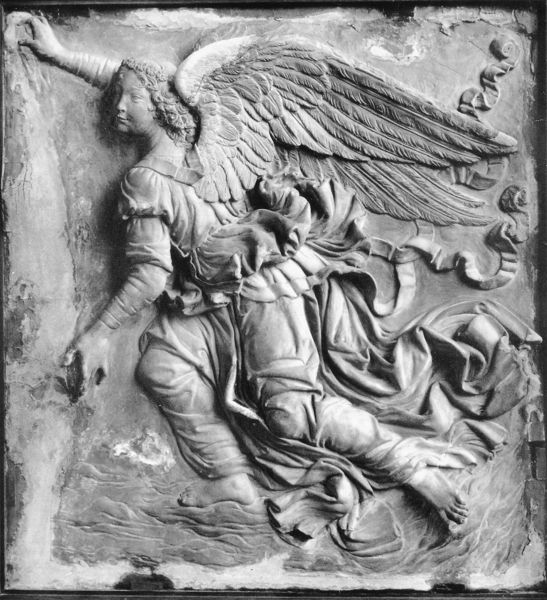
Titel: Engelreliefs
Künstler: Andrea del Verrocchio
Institution: Paris, Musée du Louvre
Schlagwörter: flügel, hand, kopf, grau, haar, kleid, schwarz, weiss, tuch, wolke, arm, band, falten, stein, hände, locken, engel, relief, füße, barfuss, fuss